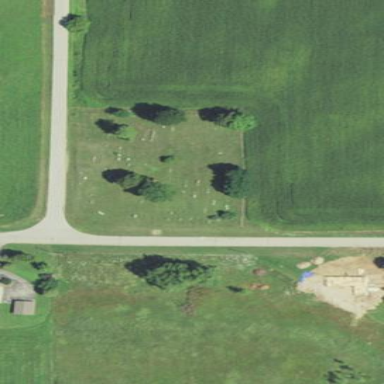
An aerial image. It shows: Cemetery.